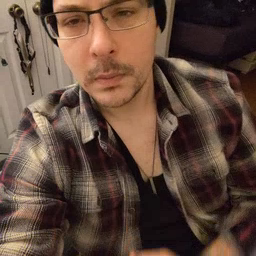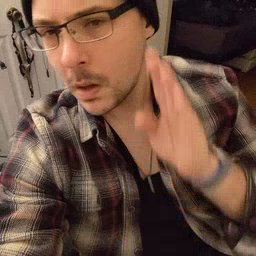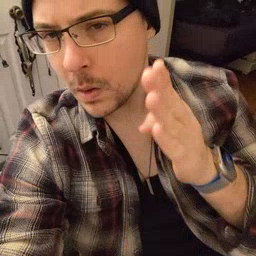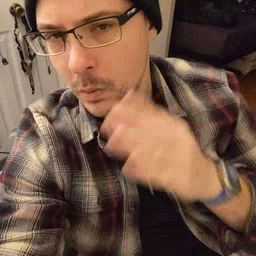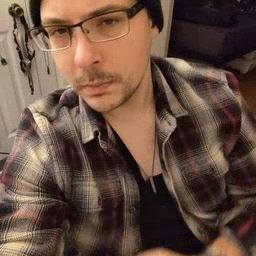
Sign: hello